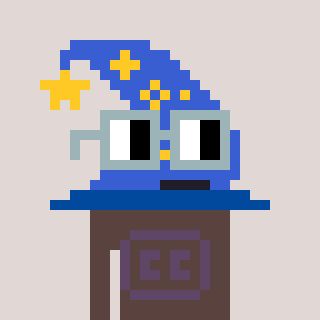
a pixel art character with square dark gray glasses, a wizard hat-shaped head and a darkbrown-colored body on a warm background